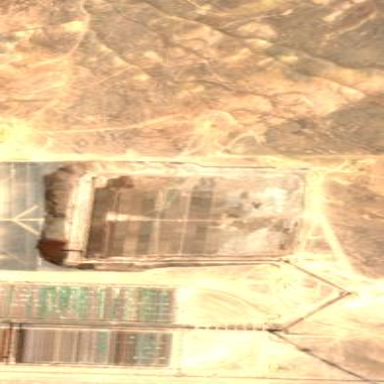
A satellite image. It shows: Landfill site containing mining waste.